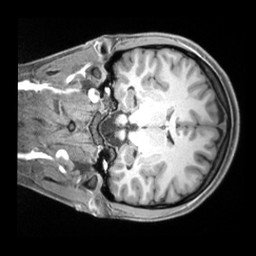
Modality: T1w
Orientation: coronal
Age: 21
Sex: female
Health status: ill
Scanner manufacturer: siemens
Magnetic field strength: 3 T
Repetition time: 2.2 s
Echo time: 0.00218 s